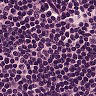
Metastatic tissue present: no